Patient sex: F
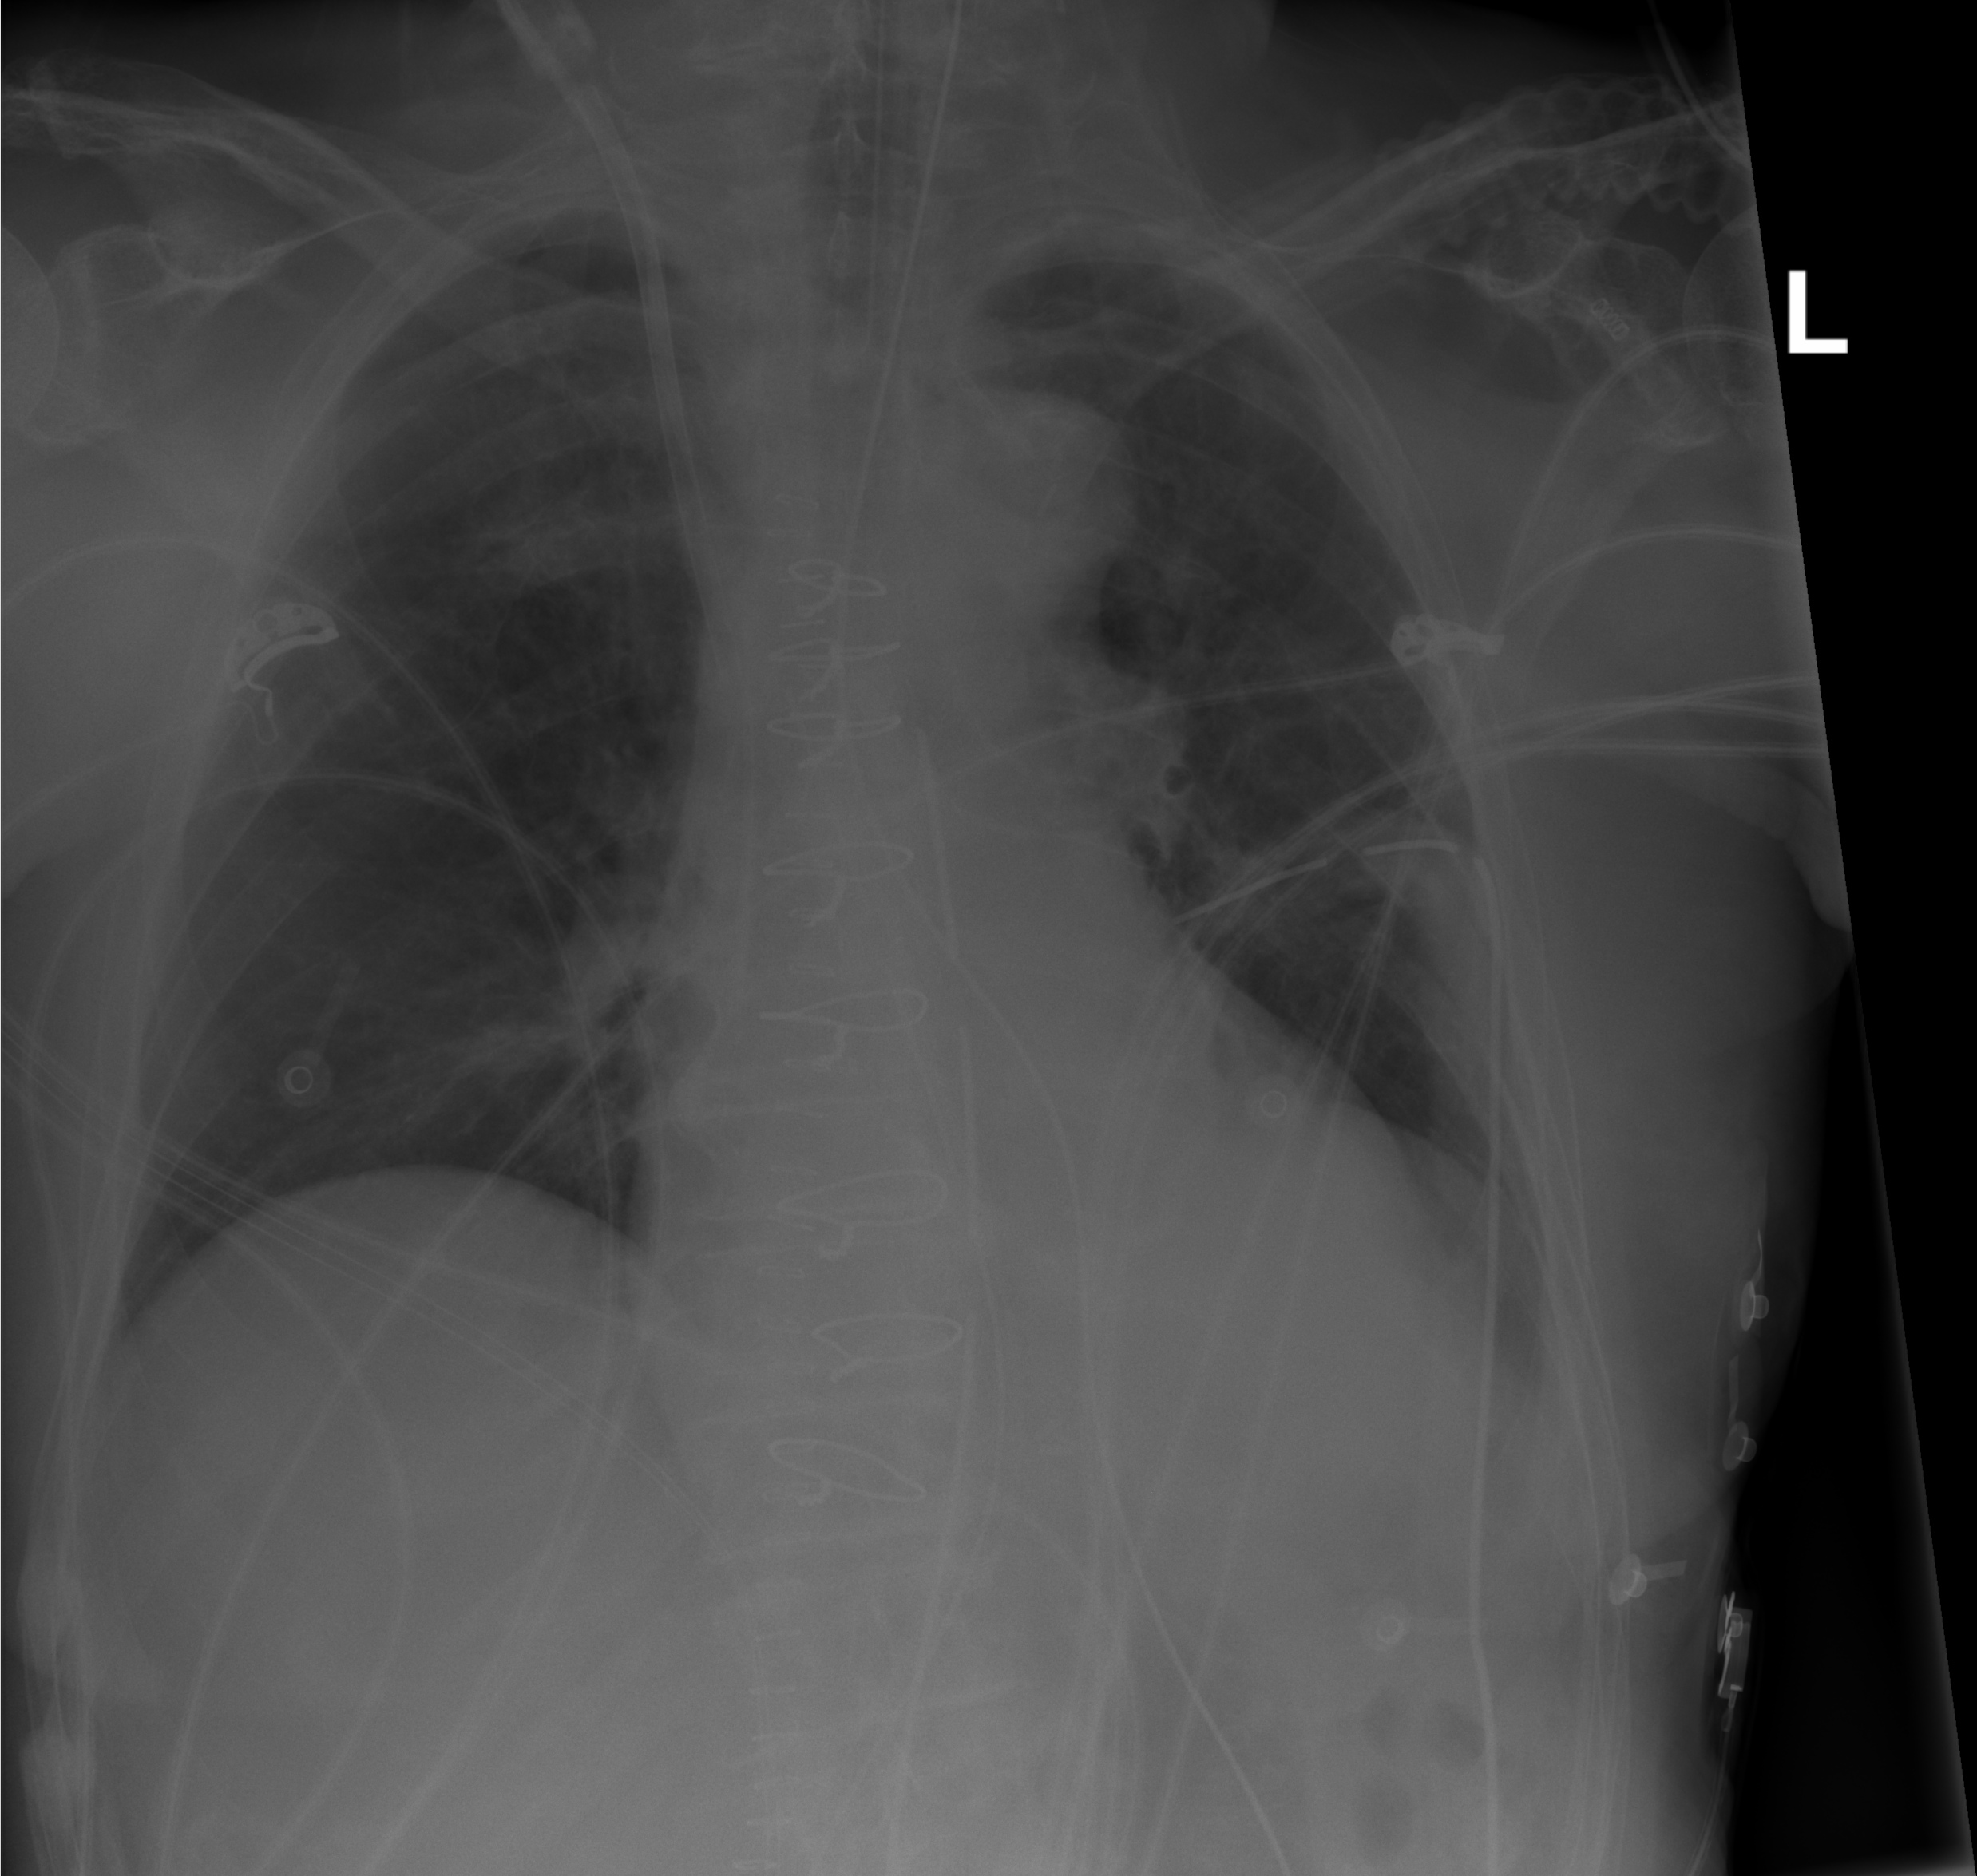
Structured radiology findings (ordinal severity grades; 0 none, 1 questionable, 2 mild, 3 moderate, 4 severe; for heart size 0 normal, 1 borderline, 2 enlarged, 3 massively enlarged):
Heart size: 0
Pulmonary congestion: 0
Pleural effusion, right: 1
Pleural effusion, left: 2
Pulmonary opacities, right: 0
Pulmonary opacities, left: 0
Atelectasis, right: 1
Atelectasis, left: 2